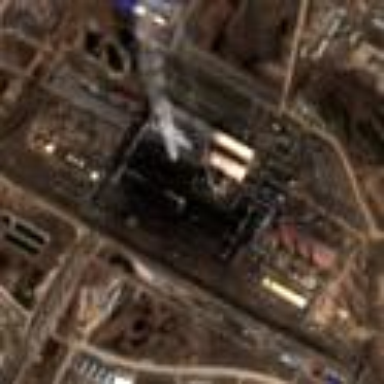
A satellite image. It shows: Industrial area with coal power plant.